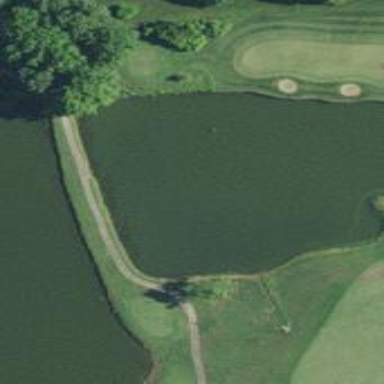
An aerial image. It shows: Scenic view of water hazard on golf course. The natural water feature adds beauty to the landscape.